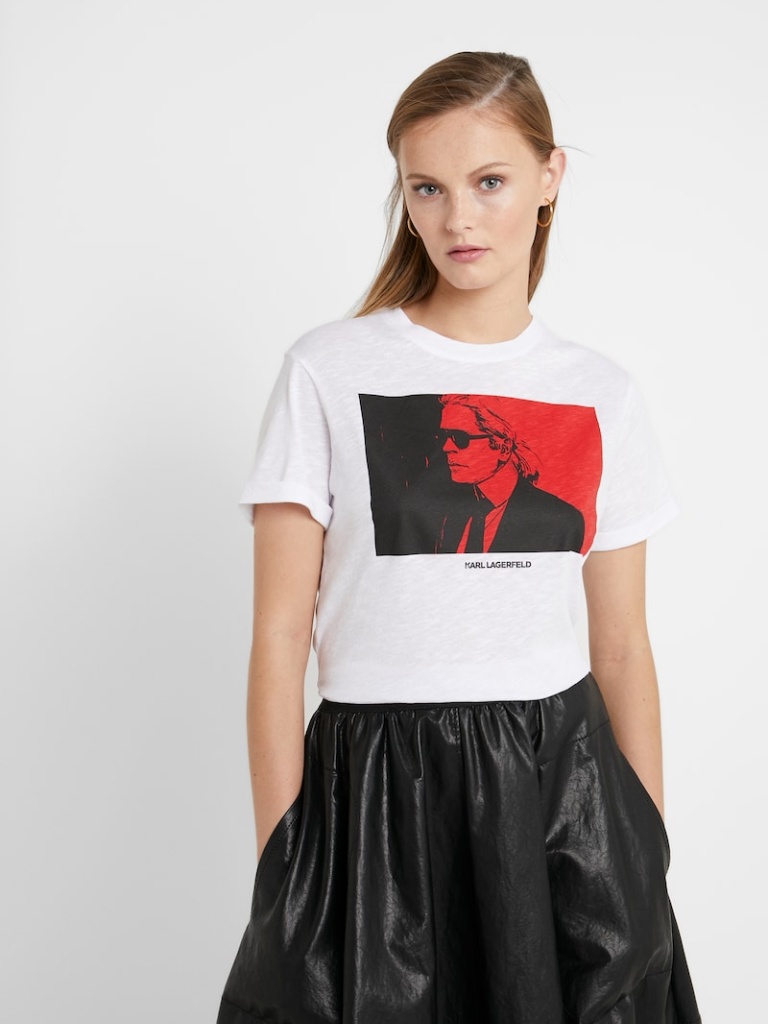
cotton tight short sleeve hip length Fully Tucked in crew t-shirt